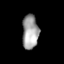
Tissue: lung
Cell type: Epithelial cells
Senescence score: 0.2391
Nuclear area (px): 544
Mean DAPI intensity: 161.29